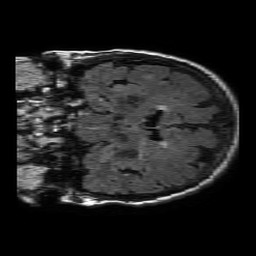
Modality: FLAIR
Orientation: coronal
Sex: female
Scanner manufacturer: philips
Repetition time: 11 s
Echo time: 0.125 s